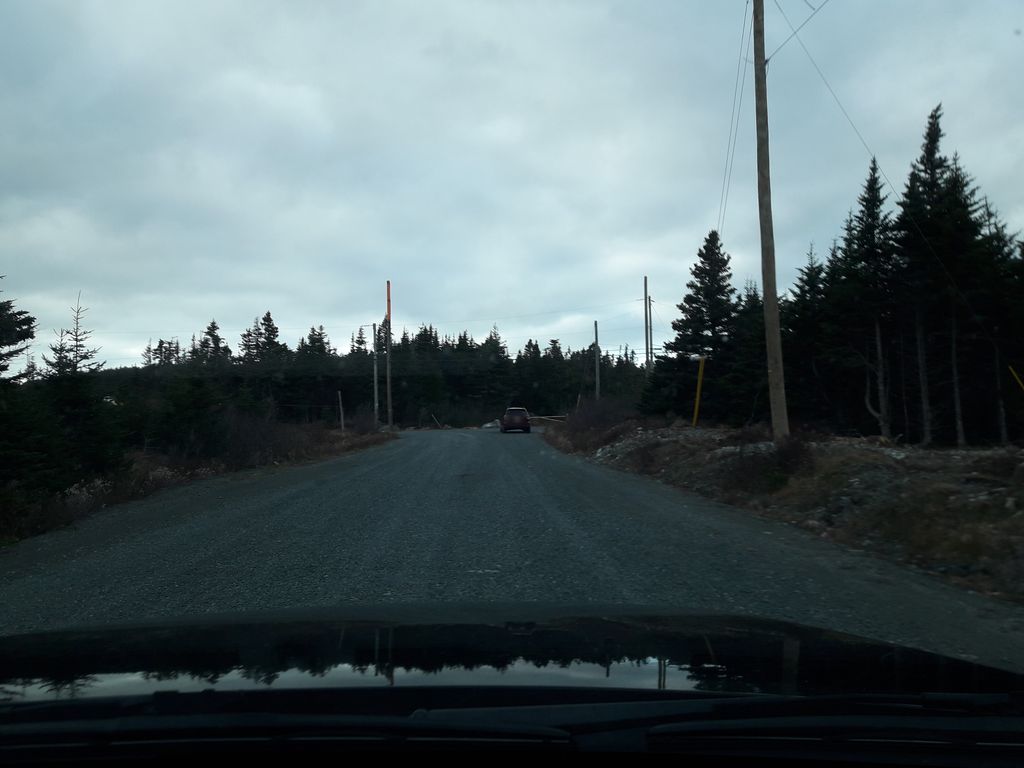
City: st_johns